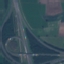
Land use / land cover: Highway